Milling tool wear sample.
Tool blade image: 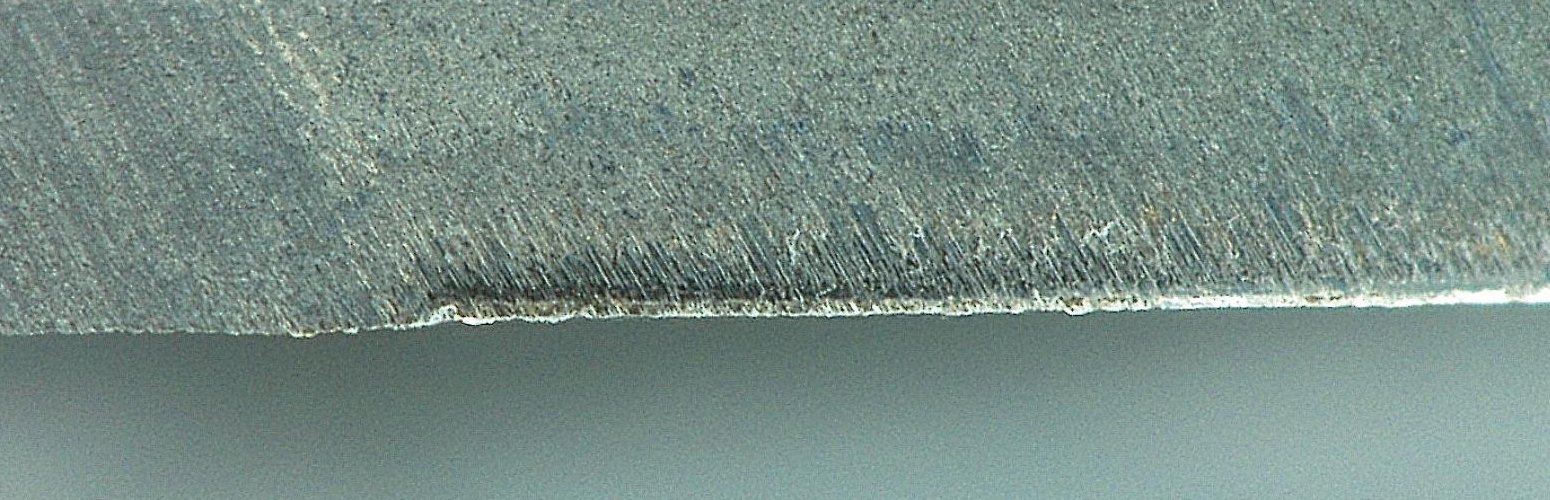
Chip image: 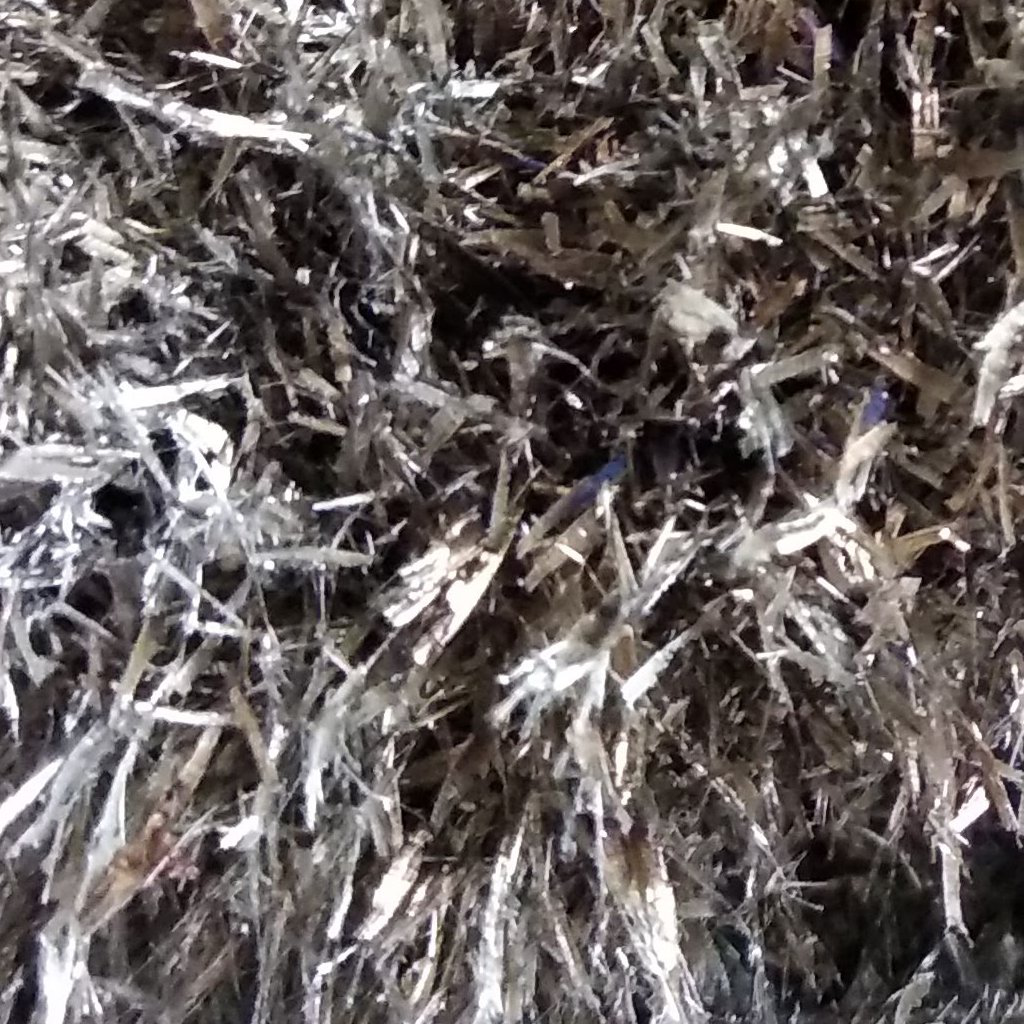
Workpiece image: 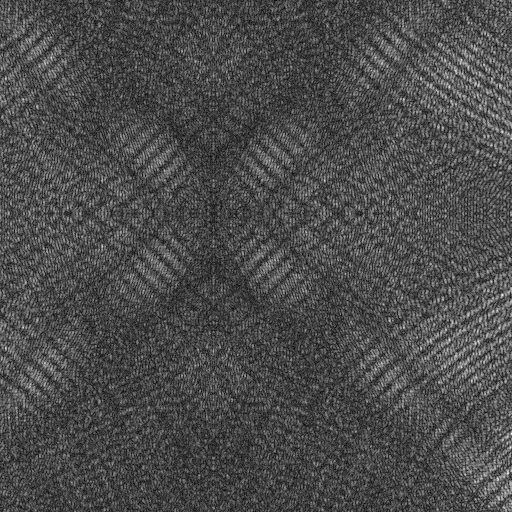
Tool wear state: sharp
Gaps: 17.93
Flank wear: 65.18
Overhang: 9.34
Force-signal Mel-spectrograms (X, Y, Z axes): 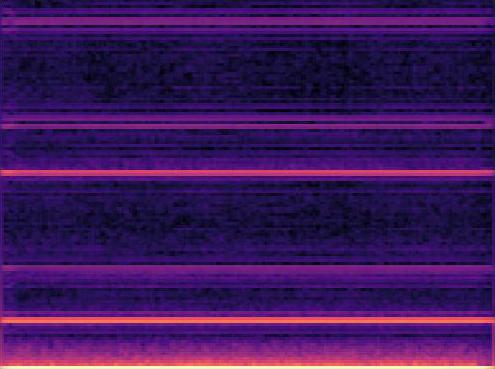 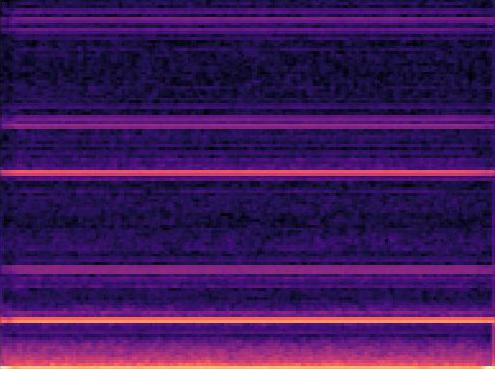 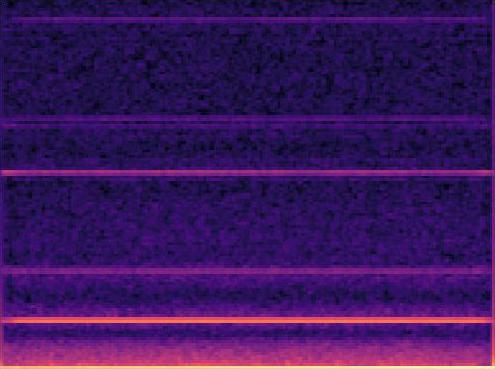
Force-signal scalograms (X, Y, Z axes): 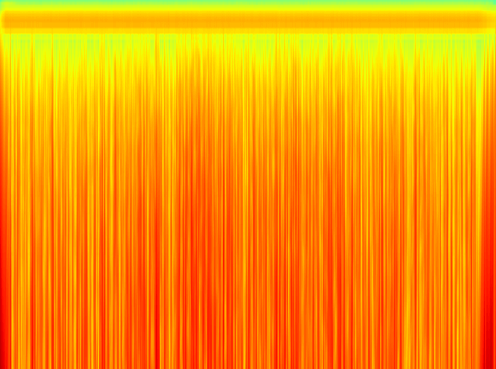 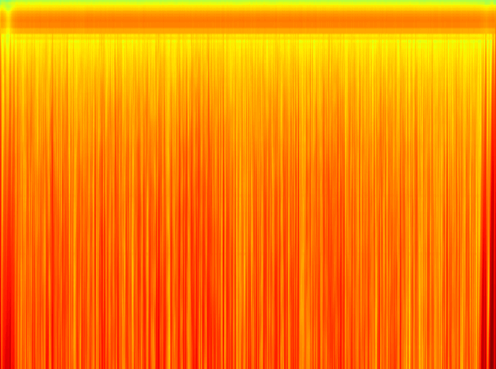 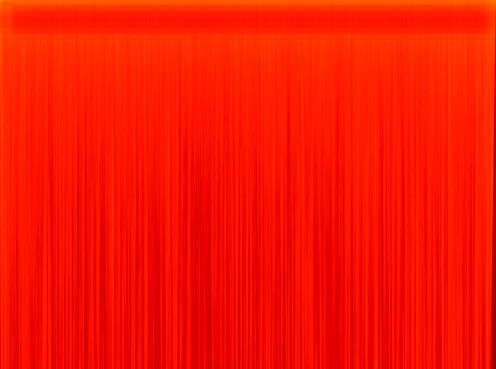
Force phase: initial_break_in_wear